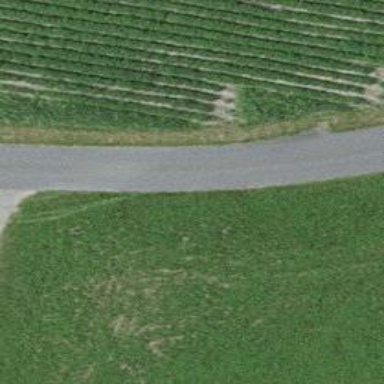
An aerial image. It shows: Well-maintained track road with grade 1 tracktype.